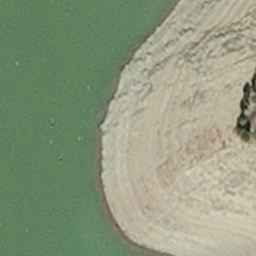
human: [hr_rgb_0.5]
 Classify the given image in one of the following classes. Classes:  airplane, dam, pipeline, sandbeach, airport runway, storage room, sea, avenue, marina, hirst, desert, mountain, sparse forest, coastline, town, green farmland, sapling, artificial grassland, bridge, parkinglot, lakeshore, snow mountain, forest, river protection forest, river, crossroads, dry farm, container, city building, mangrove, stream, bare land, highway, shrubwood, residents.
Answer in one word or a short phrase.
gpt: hirst